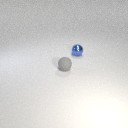
small blue metal sphere to the right of small gray rubber sphere